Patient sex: M
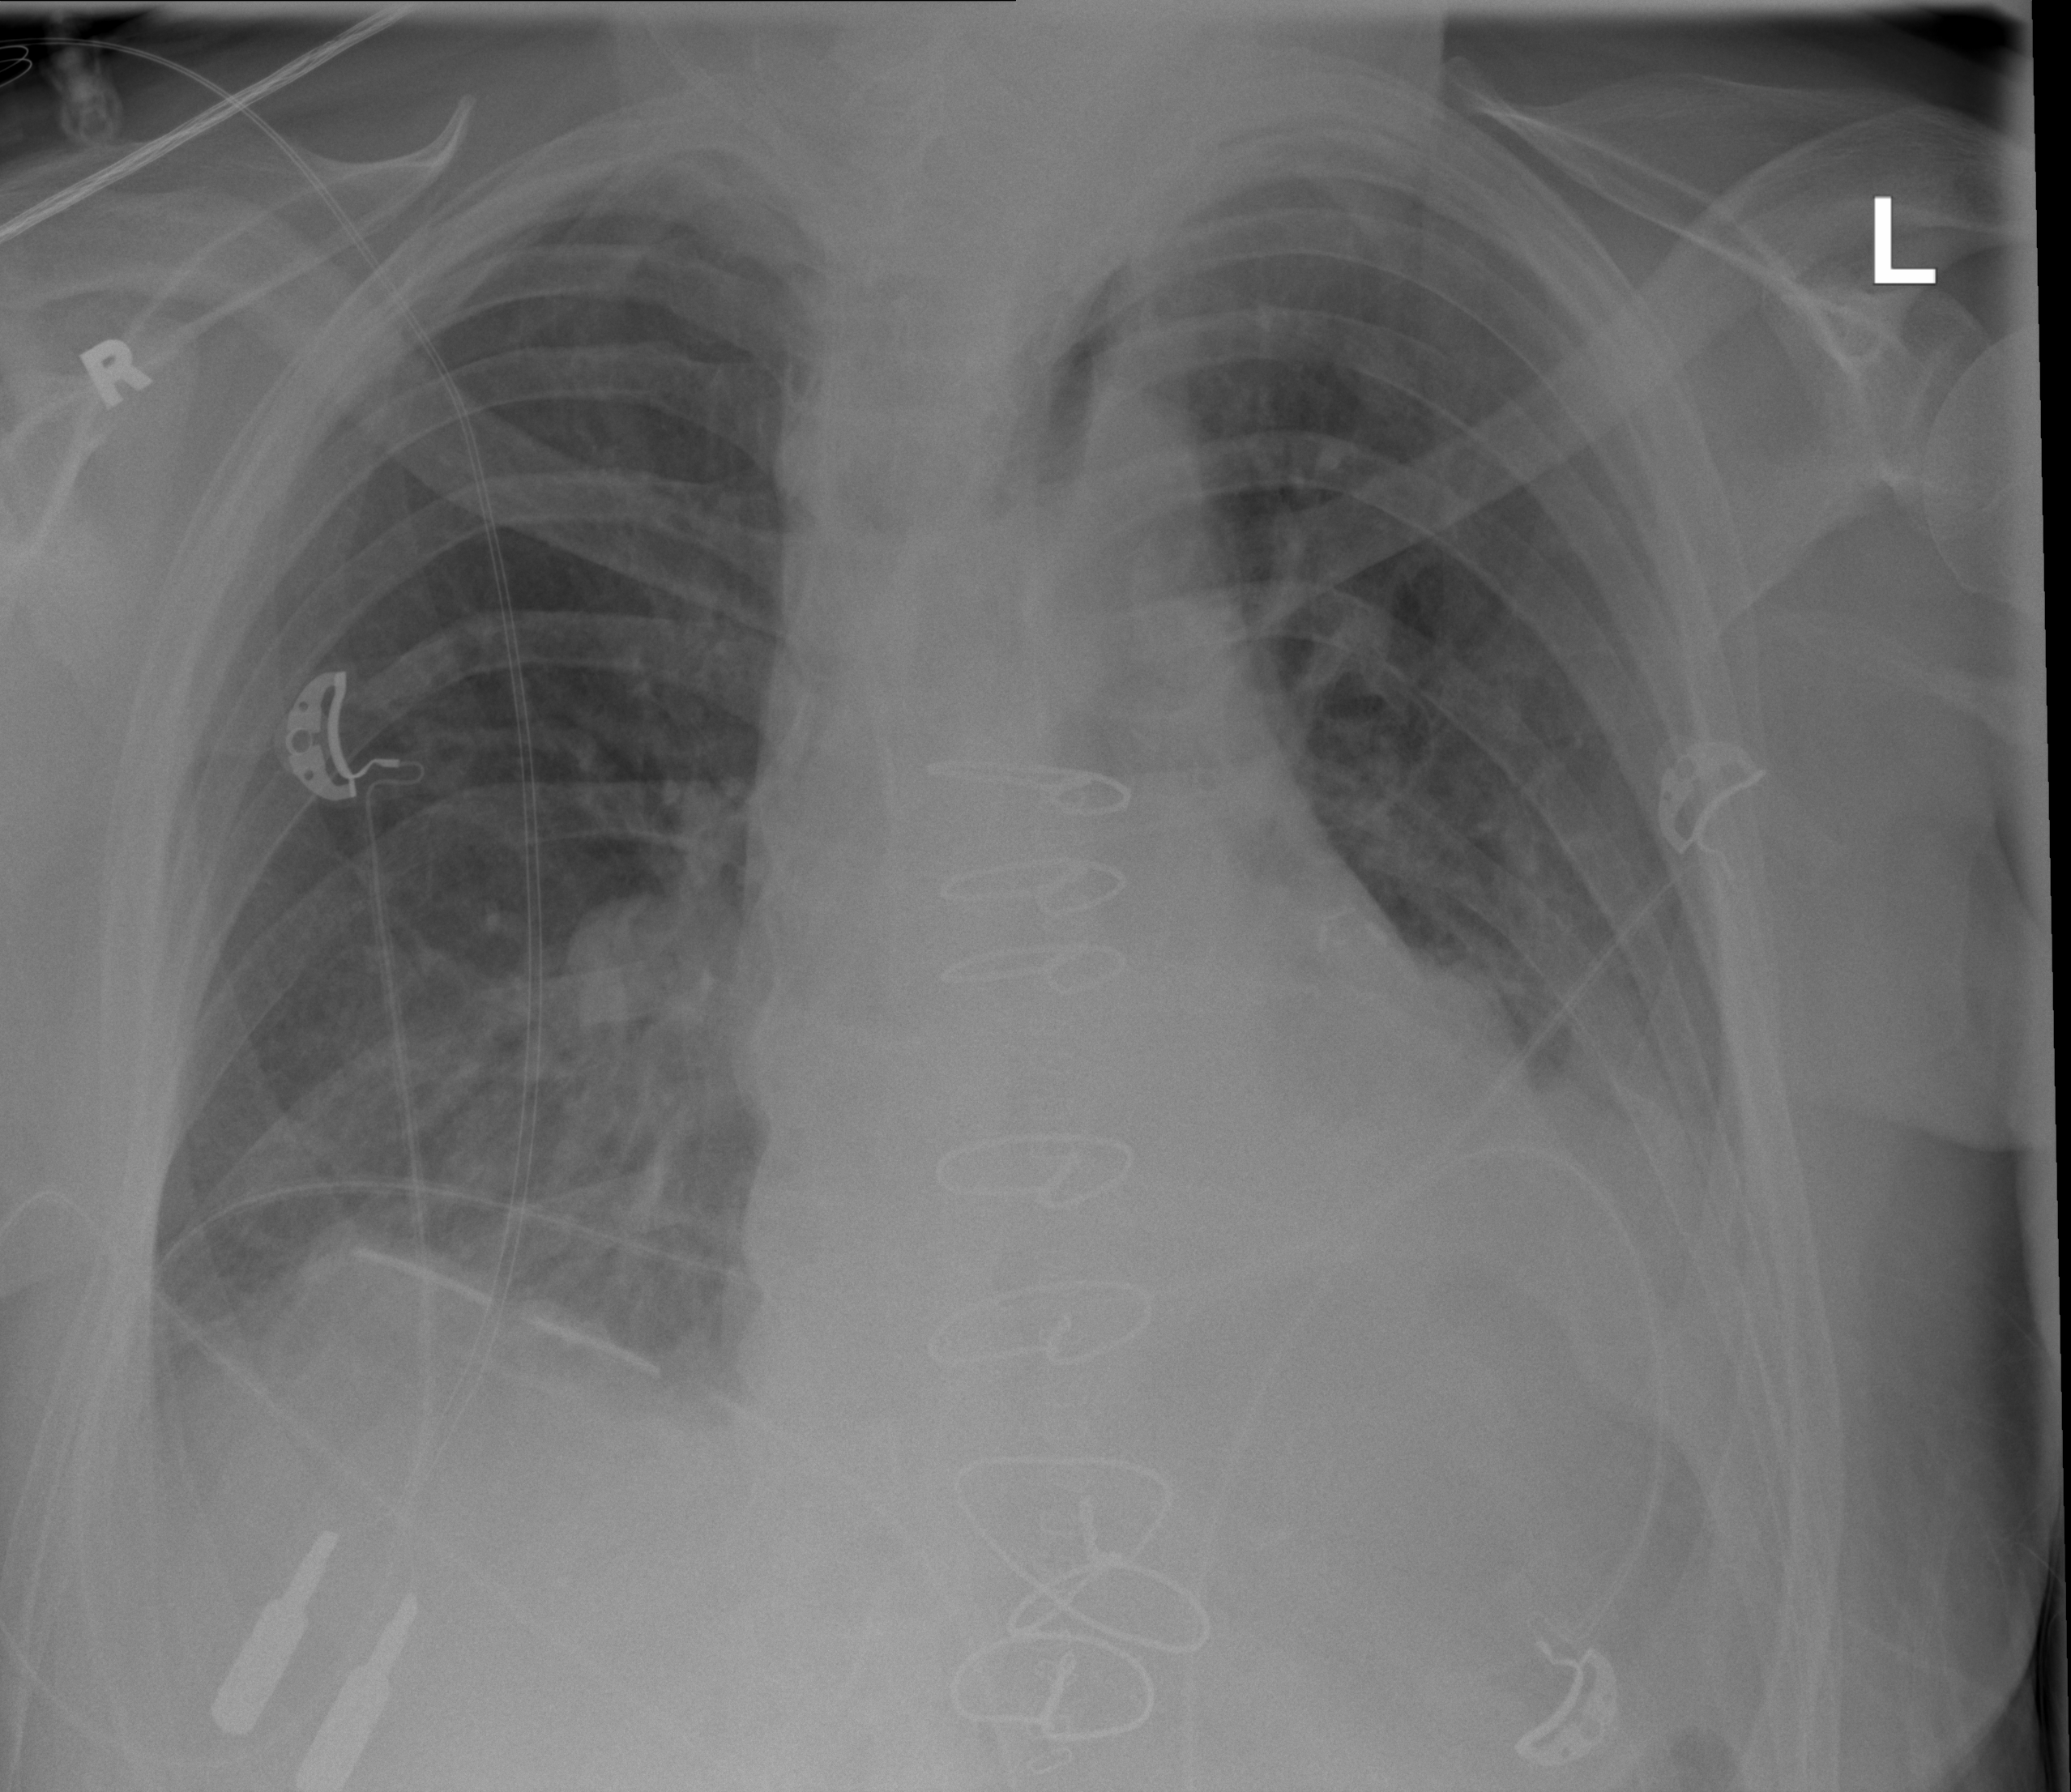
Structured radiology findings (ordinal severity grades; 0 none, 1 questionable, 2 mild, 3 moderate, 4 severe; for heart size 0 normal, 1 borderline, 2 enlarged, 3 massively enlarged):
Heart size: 1
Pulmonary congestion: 1
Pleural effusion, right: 0
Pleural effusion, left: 2
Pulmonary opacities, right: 2
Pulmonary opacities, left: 1
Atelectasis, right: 1
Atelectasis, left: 2